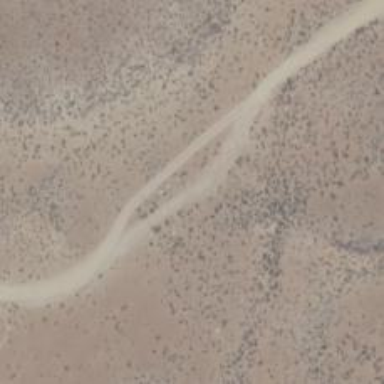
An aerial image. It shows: Track road with grade4 tracktype.